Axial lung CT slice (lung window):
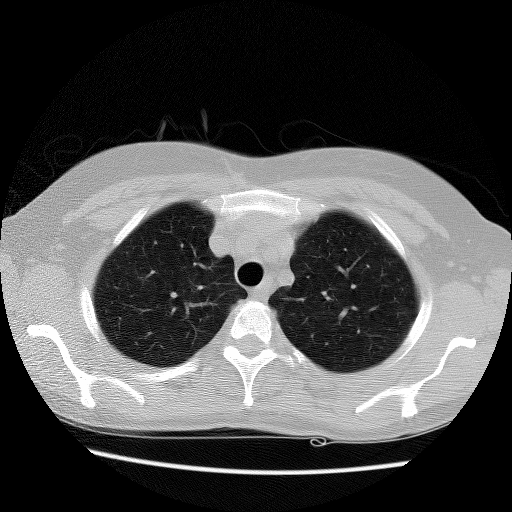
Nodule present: no